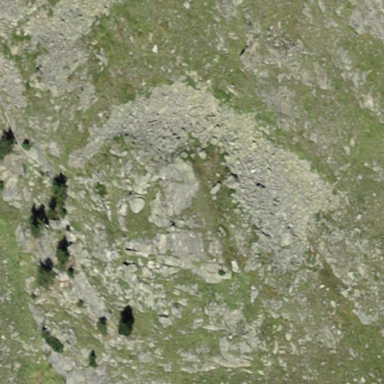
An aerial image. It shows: Natural scree.